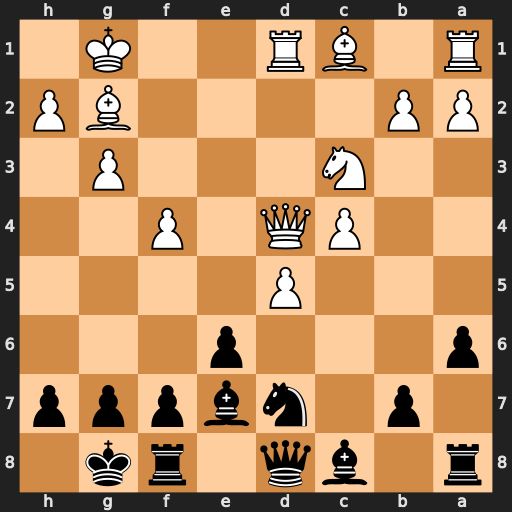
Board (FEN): r1bq1rk1/1p1nbppp/p3p3/3P4/2PQ1P2/2N3P1/PP4BP/R1BR2K1
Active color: b
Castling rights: -
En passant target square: -
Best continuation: Bc5 Qxc5 Nxc5